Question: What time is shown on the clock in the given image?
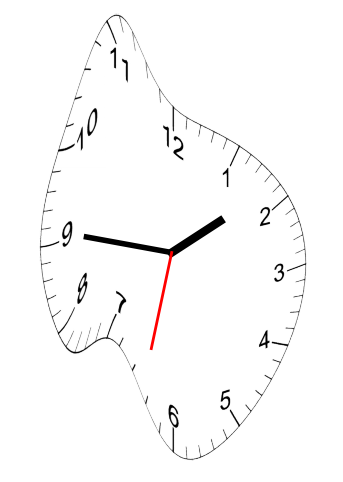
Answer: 01:45:32